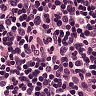
Metastatic tissue present: no